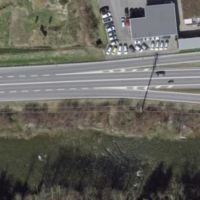
EUNIS habitat code: 15
Species observed at this site:
Grus grus